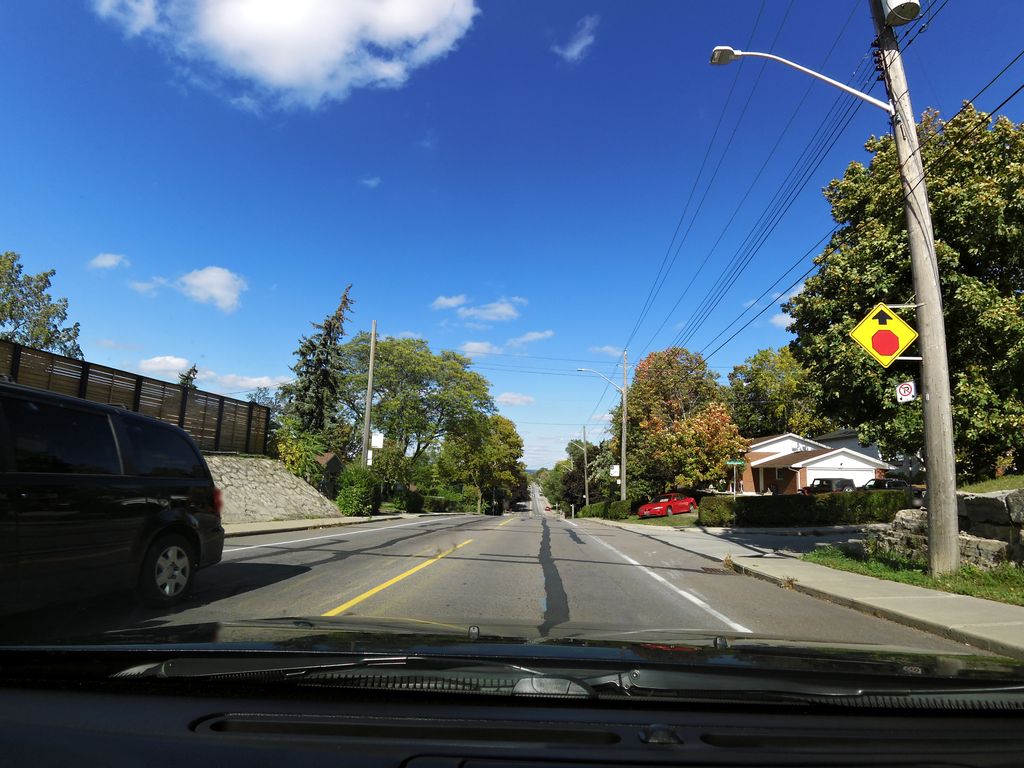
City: hamilton